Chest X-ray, PA view. Patient: 65 years old, sex M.
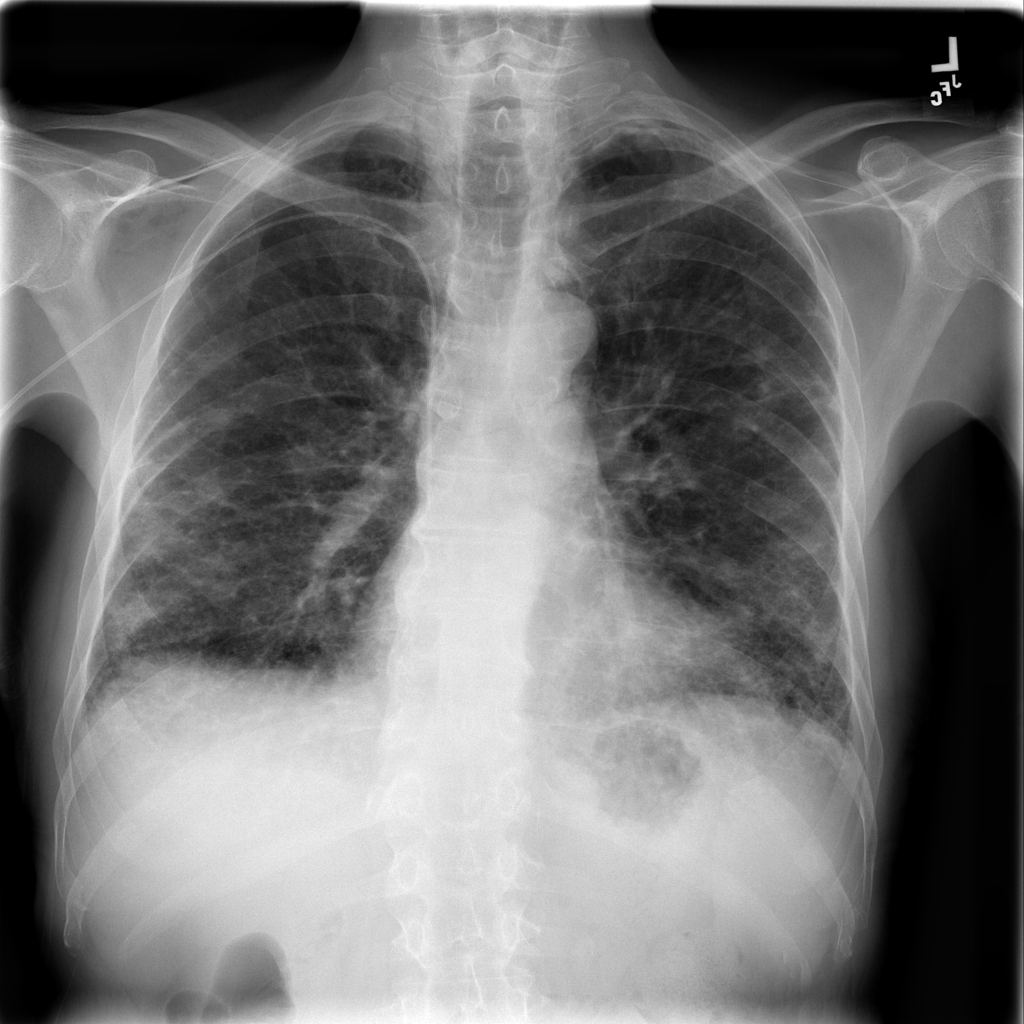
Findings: Fibrosis